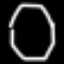
Label: octagon